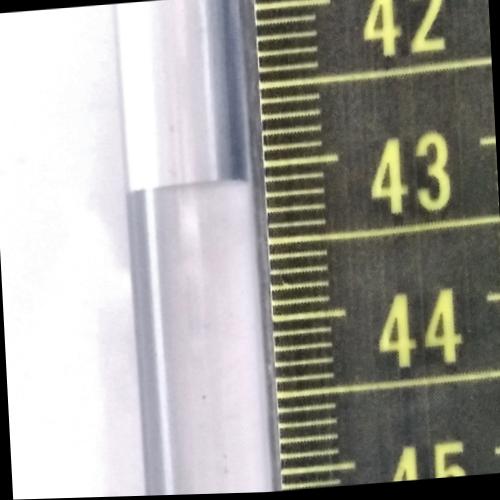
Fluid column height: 43.1 cm